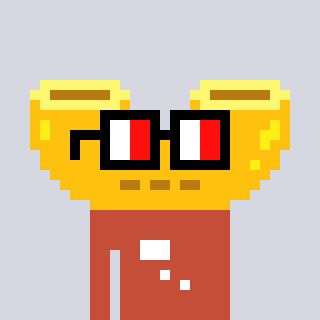
a pixel art character with square glasses with black frames and red eyes, a macaroni-shaped head and a rust-colored body on a cool background